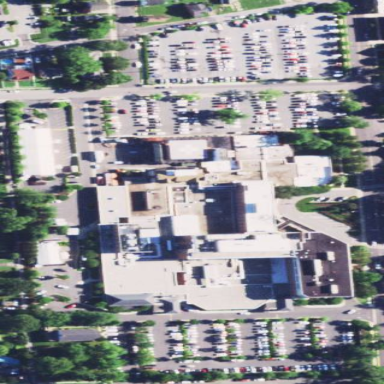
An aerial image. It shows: Healthcare facility identified as hospital.